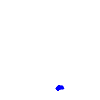
Particle: electron